Field crop: tomato
Growth stage: 1
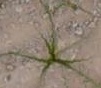
Species: cyperus